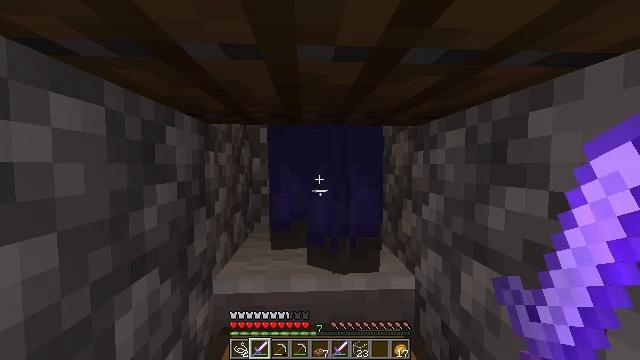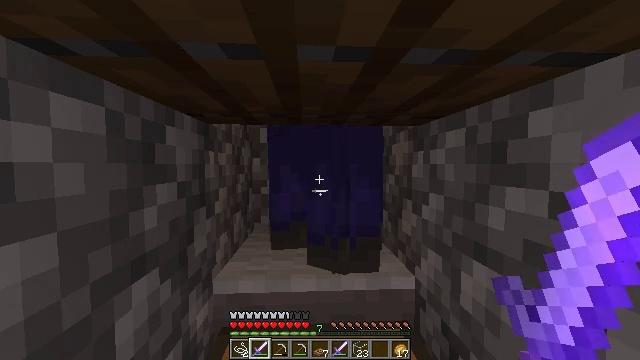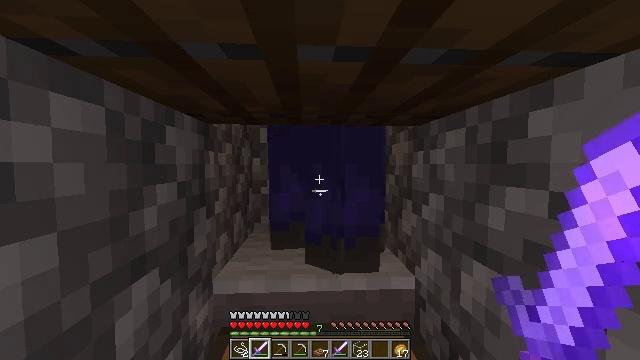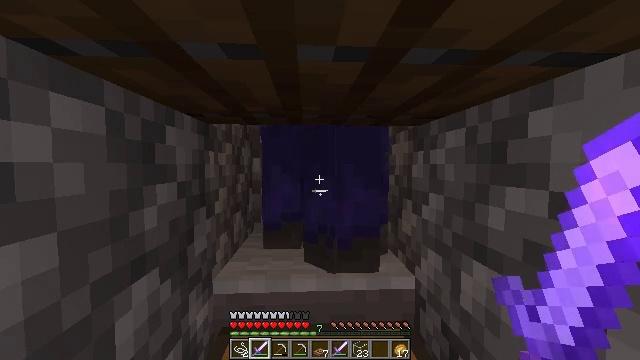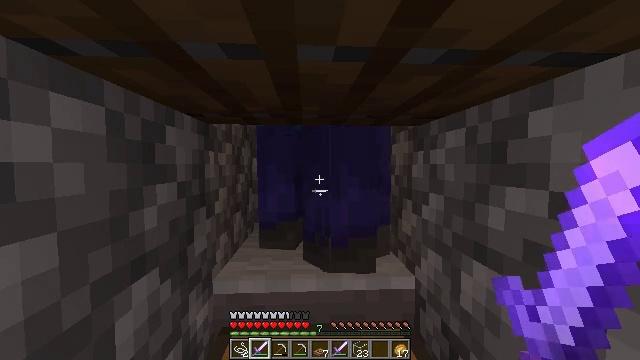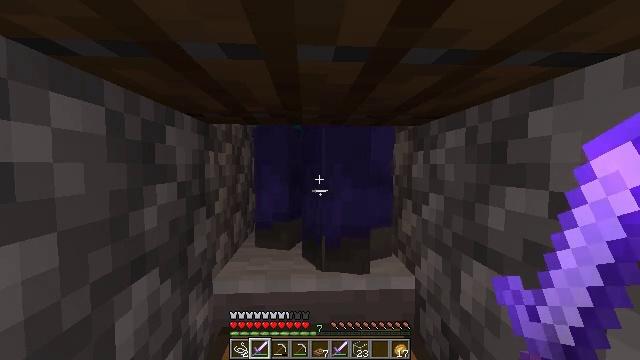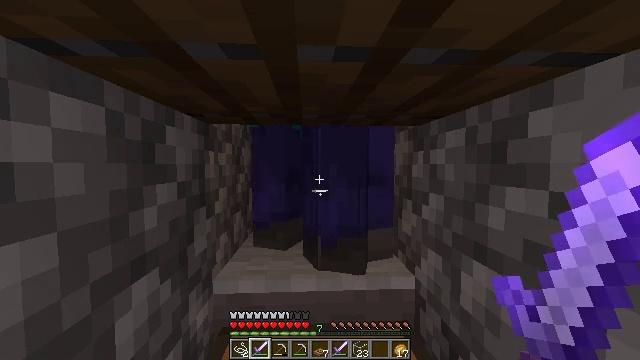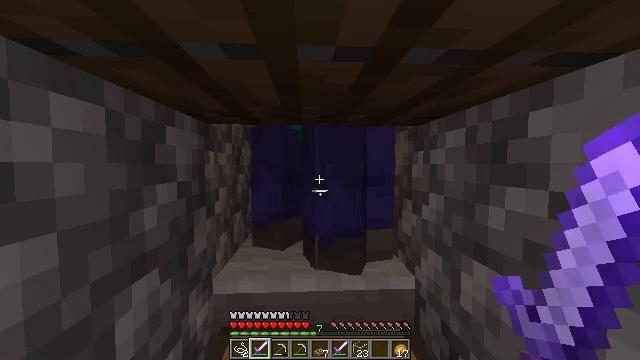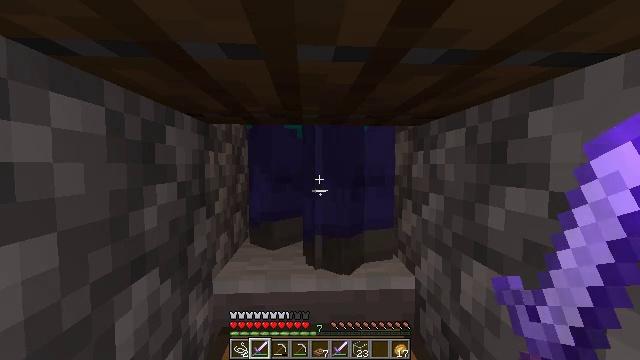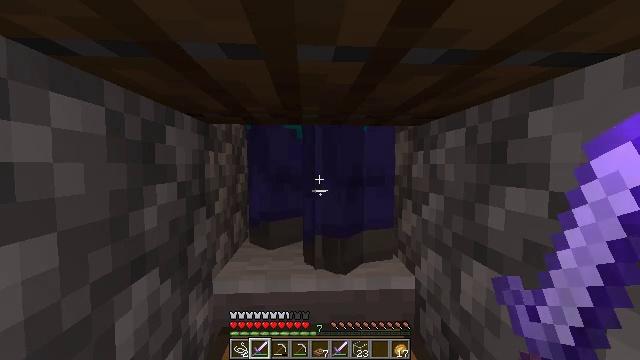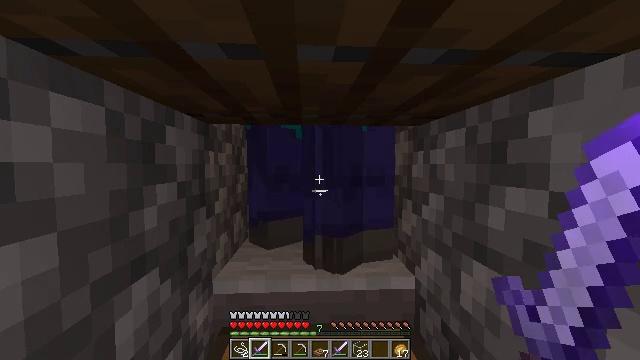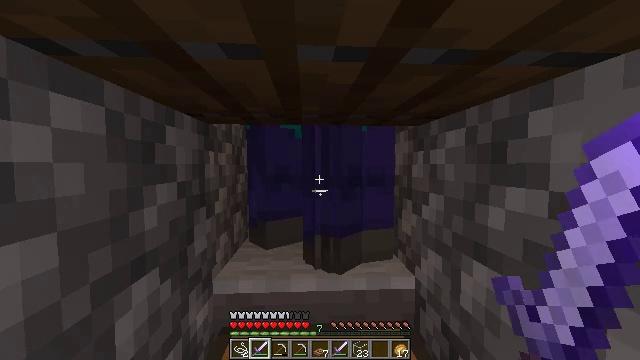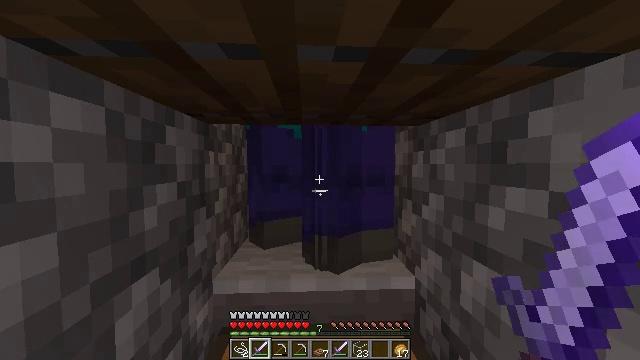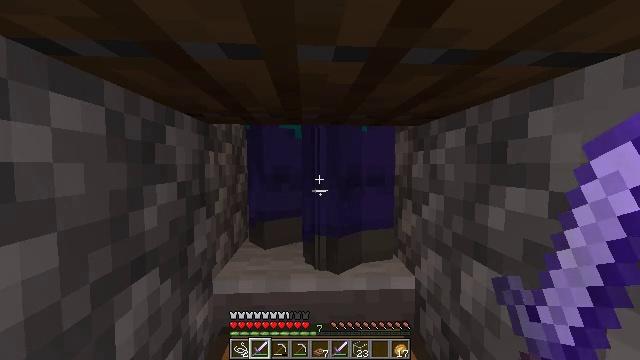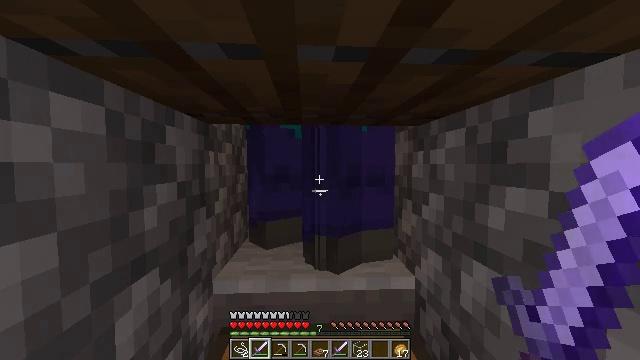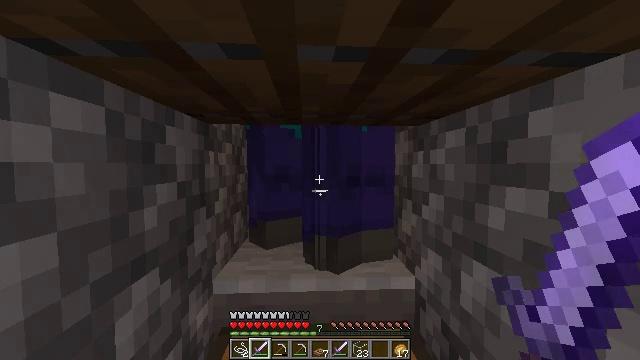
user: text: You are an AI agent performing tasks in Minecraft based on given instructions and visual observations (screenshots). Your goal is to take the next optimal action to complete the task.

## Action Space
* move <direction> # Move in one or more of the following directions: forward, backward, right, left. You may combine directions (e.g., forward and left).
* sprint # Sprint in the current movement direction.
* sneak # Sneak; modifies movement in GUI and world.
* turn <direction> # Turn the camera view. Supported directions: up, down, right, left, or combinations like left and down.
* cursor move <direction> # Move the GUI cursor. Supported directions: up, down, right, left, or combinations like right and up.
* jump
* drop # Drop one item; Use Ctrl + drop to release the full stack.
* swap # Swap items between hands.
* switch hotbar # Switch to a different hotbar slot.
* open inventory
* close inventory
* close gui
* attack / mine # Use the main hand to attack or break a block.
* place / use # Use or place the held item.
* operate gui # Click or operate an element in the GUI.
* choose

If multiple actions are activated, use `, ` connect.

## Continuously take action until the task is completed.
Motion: motion action
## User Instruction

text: Kill a zombie.
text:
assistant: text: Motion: no_op
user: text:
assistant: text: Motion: no_op
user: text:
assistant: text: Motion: no_op
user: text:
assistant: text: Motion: no_op
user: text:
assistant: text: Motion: no_op
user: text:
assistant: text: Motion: no_op
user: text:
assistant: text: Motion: no_op
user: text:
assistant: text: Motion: no_op
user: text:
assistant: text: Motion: no_op
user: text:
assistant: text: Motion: no_op
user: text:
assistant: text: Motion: no_op
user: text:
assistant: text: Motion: no_op
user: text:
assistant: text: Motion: no_op
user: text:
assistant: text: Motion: no_op
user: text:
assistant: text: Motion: no_op
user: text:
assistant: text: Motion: no_op
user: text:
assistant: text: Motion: no_op
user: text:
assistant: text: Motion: no_op
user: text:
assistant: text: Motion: no_op
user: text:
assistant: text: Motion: no_op
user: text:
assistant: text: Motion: no_op
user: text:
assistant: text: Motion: no_op
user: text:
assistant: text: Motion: no_op
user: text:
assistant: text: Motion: no_op
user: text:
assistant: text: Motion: no_op
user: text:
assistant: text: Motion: no_op
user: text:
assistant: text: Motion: no_op
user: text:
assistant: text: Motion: no_op
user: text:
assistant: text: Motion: no_op
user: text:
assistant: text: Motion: no_op